Field crop: maize
Growth stage: 2
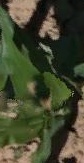
Species: maize